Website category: sports
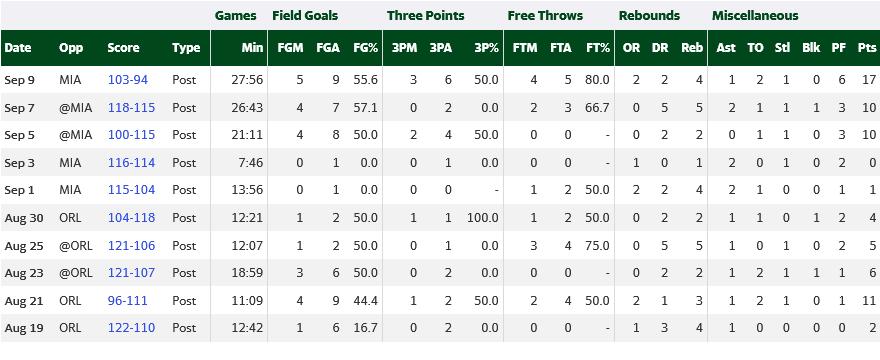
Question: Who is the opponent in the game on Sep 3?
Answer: MIA

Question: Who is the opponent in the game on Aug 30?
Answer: ORL

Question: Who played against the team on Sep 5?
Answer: MIA

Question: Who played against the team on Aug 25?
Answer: ORL

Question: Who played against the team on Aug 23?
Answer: ORL

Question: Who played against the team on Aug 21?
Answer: ORL

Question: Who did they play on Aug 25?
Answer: ORL

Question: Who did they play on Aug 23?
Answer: ORL

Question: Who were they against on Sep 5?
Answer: MIA

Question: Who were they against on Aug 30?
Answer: ORL

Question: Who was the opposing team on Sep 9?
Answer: MIA

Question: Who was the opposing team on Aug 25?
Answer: ORL

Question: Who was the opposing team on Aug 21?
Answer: ORL

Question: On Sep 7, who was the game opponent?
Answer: MIA

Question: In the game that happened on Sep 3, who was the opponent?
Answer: MIA

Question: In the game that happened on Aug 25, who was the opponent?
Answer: ORL

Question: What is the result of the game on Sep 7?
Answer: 118-115

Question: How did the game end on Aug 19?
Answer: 122-110

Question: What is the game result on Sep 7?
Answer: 118-115

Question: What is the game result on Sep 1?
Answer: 115-104

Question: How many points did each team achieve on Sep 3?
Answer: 116-114

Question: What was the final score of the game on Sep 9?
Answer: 103-94

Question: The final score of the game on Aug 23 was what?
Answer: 121-107

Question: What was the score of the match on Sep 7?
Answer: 118-115

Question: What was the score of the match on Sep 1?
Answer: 115-104

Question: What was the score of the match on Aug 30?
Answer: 104-118

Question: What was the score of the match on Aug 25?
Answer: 121-106

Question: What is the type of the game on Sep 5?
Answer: Post

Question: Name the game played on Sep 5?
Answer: Post

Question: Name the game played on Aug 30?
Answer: Post

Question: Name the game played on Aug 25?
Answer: Post

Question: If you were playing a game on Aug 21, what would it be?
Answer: Post

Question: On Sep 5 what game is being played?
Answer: Post

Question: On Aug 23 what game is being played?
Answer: Post

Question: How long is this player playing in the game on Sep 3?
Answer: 7:46

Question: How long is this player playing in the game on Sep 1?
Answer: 13:56

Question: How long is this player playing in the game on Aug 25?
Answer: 12:07

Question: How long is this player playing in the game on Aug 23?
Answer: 18:59

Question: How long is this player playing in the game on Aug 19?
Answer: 12:42

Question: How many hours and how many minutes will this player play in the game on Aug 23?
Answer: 18:59

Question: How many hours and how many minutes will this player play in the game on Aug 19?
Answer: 12:42

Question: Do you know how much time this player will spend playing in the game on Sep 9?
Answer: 27:56

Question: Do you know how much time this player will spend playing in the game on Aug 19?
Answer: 12:42

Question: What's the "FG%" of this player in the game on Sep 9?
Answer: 55.6

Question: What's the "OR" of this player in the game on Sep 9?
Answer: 2

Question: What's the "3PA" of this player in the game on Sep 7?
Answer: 2

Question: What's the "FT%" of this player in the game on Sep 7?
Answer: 66.7

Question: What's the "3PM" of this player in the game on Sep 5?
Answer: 2

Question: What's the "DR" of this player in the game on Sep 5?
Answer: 2

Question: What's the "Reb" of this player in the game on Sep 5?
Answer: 2

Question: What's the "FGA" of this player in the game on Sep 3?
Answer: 1

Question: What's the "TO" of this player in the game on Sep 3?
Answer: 0

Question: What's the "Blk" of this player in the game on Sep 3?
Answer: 0

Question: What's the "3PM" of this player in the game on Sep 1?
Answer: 0

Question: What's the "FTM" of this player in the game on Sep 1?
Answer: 1

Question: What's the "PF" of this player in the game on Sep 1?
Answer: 1

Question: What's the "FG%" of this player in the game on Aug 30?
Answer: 50.0

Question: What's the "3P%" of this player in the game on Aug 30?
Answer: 100.0

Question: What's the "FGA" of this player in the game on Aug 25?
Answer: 2

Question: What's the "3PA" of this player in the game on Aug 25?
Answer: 1

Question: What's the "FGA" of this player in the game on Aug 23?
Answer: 6

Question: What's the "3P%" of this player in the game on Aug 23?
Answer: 0.0

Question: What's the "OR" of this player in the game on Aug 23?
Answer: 0

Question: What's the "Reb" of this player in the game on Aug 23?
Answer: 2